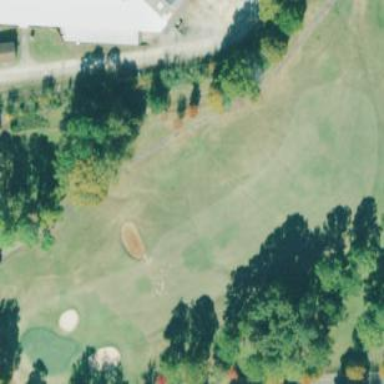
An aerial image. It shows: Grassy area designated as golf fairway.